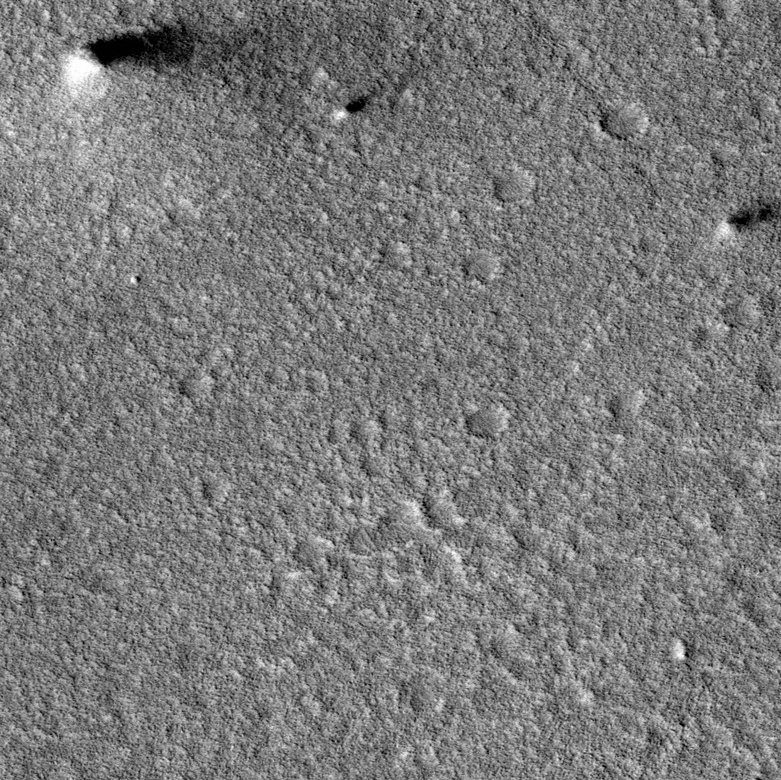
Label: dustdevil, dustdevil, dustdevil